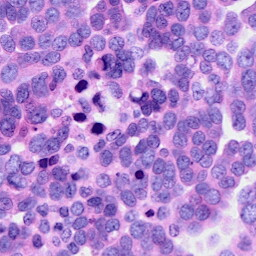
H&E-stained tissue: Ovarian